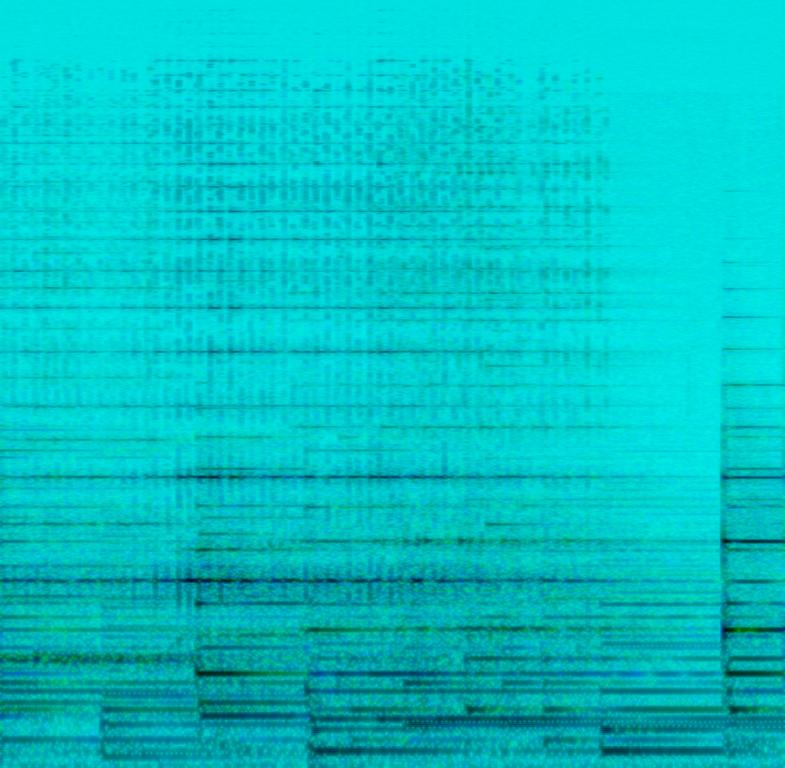
This is an instrumental classical music piece with clear Italian influences. There is a piano playing a gentle melody and a mandolin being strummed rapidly but with low velocity. The atmosphere is relaxing. This piece can be used during the scenery shots of a romance movie taking place in a Mediterranean country.